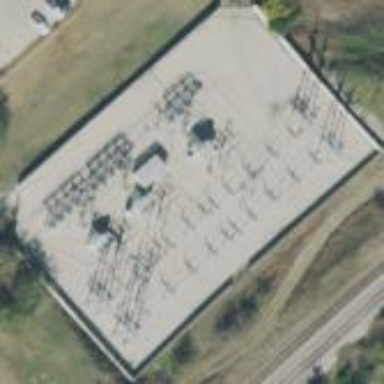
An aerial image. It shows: Power substation.